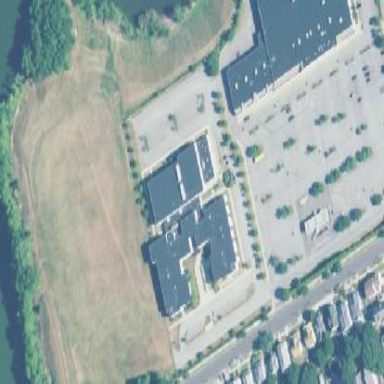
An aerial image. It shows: School building.